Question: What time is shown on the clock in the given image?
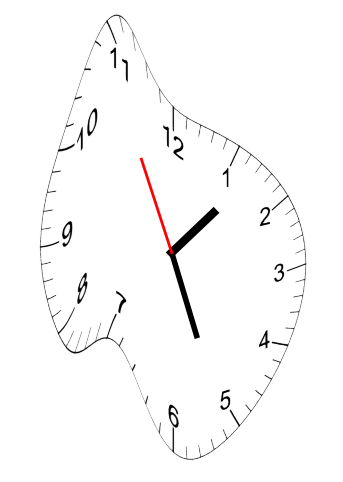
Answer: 01:25:55